Brain MRI, t2w sequence, axial 2D slice.
Patient: age 37, sex M, weight 90 kg, height 1.9 m
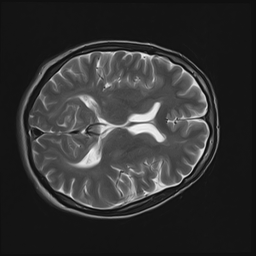